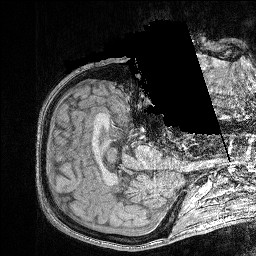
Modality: FLASH
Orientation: axial
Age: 30
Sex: male